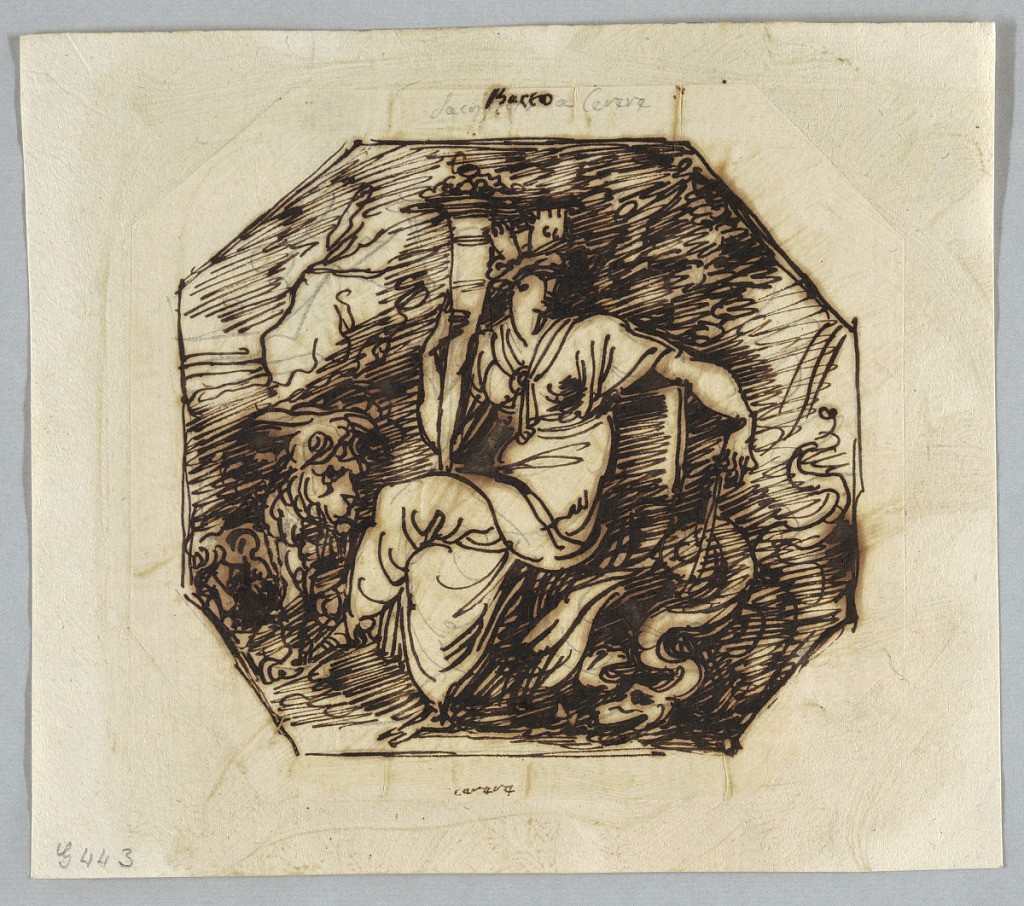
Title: Ceres
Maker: Felice Giani, Italian, 1758–1823
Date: ca. 1810
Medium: Pen and brown ink over traces of graphite on cream laid paper
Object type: Drawing
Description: Ceres shown sitting upon chair, holding with her right hand cornucopia and with left, reins of pair of snakes. Lion stands at left.